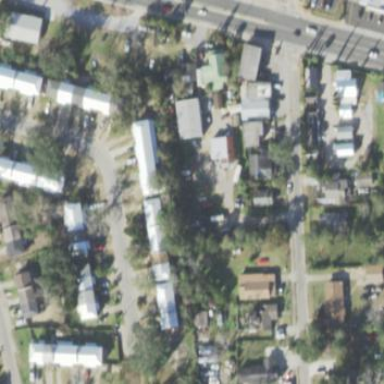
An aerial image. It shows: Residential area composed of single-family homes.